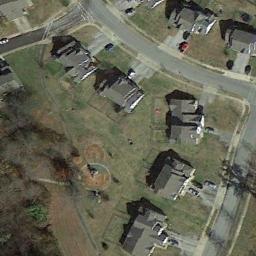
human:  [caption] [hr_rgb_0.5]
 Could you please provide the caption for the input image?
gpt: The medium residential area has some neatly arranged houses on the grass and a road goes through the medium residential area .

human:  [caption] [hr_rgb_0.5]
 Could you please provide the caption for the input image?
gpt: The medium residential is on the grass next to the road .

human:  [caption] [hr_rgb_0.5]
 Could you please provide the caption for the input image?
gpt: The houses in the mid-sized residential area are all red .

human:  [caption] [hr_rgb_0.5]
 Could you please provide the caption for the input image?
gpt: There are many buildings of different shapes and sizes in medium residential area .

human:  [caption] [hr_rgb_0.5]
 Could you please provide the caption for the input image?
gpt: There are some gray buildings on green lawns on the medium residential area .